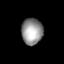
Tissue: lung
Cell type: Fibroblasts
Senescence score: 0.563
Nuclear area (px): 548
Mean DAPI intensity: 148.084